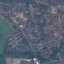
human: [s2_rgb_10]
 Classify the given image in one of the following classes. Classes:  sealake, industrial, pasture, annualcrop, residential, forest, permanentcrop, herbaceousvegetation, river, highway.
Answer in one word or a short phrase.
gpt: Residential